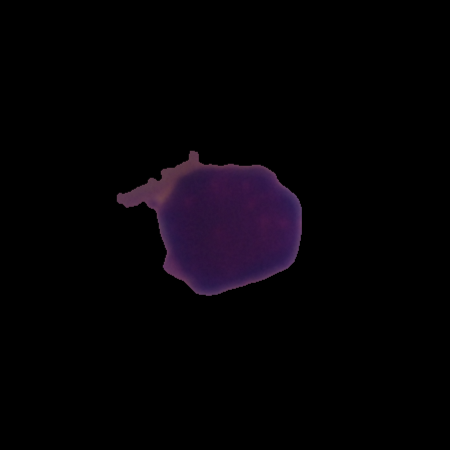
Label: healthy